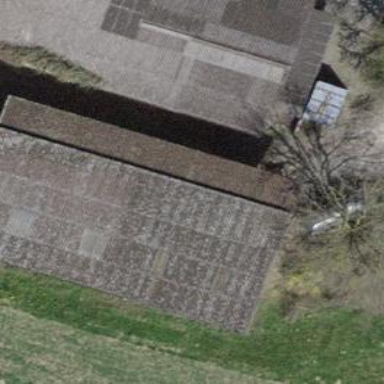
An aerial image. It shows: Farm building.